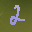
Label: 2